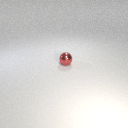
small red metal sphere